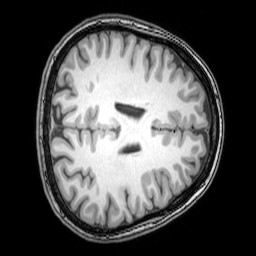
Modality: T1w
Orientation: axial
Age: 25
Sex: female
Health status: healthy
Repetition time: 0.081 s
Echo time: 0.037 s